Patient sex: F
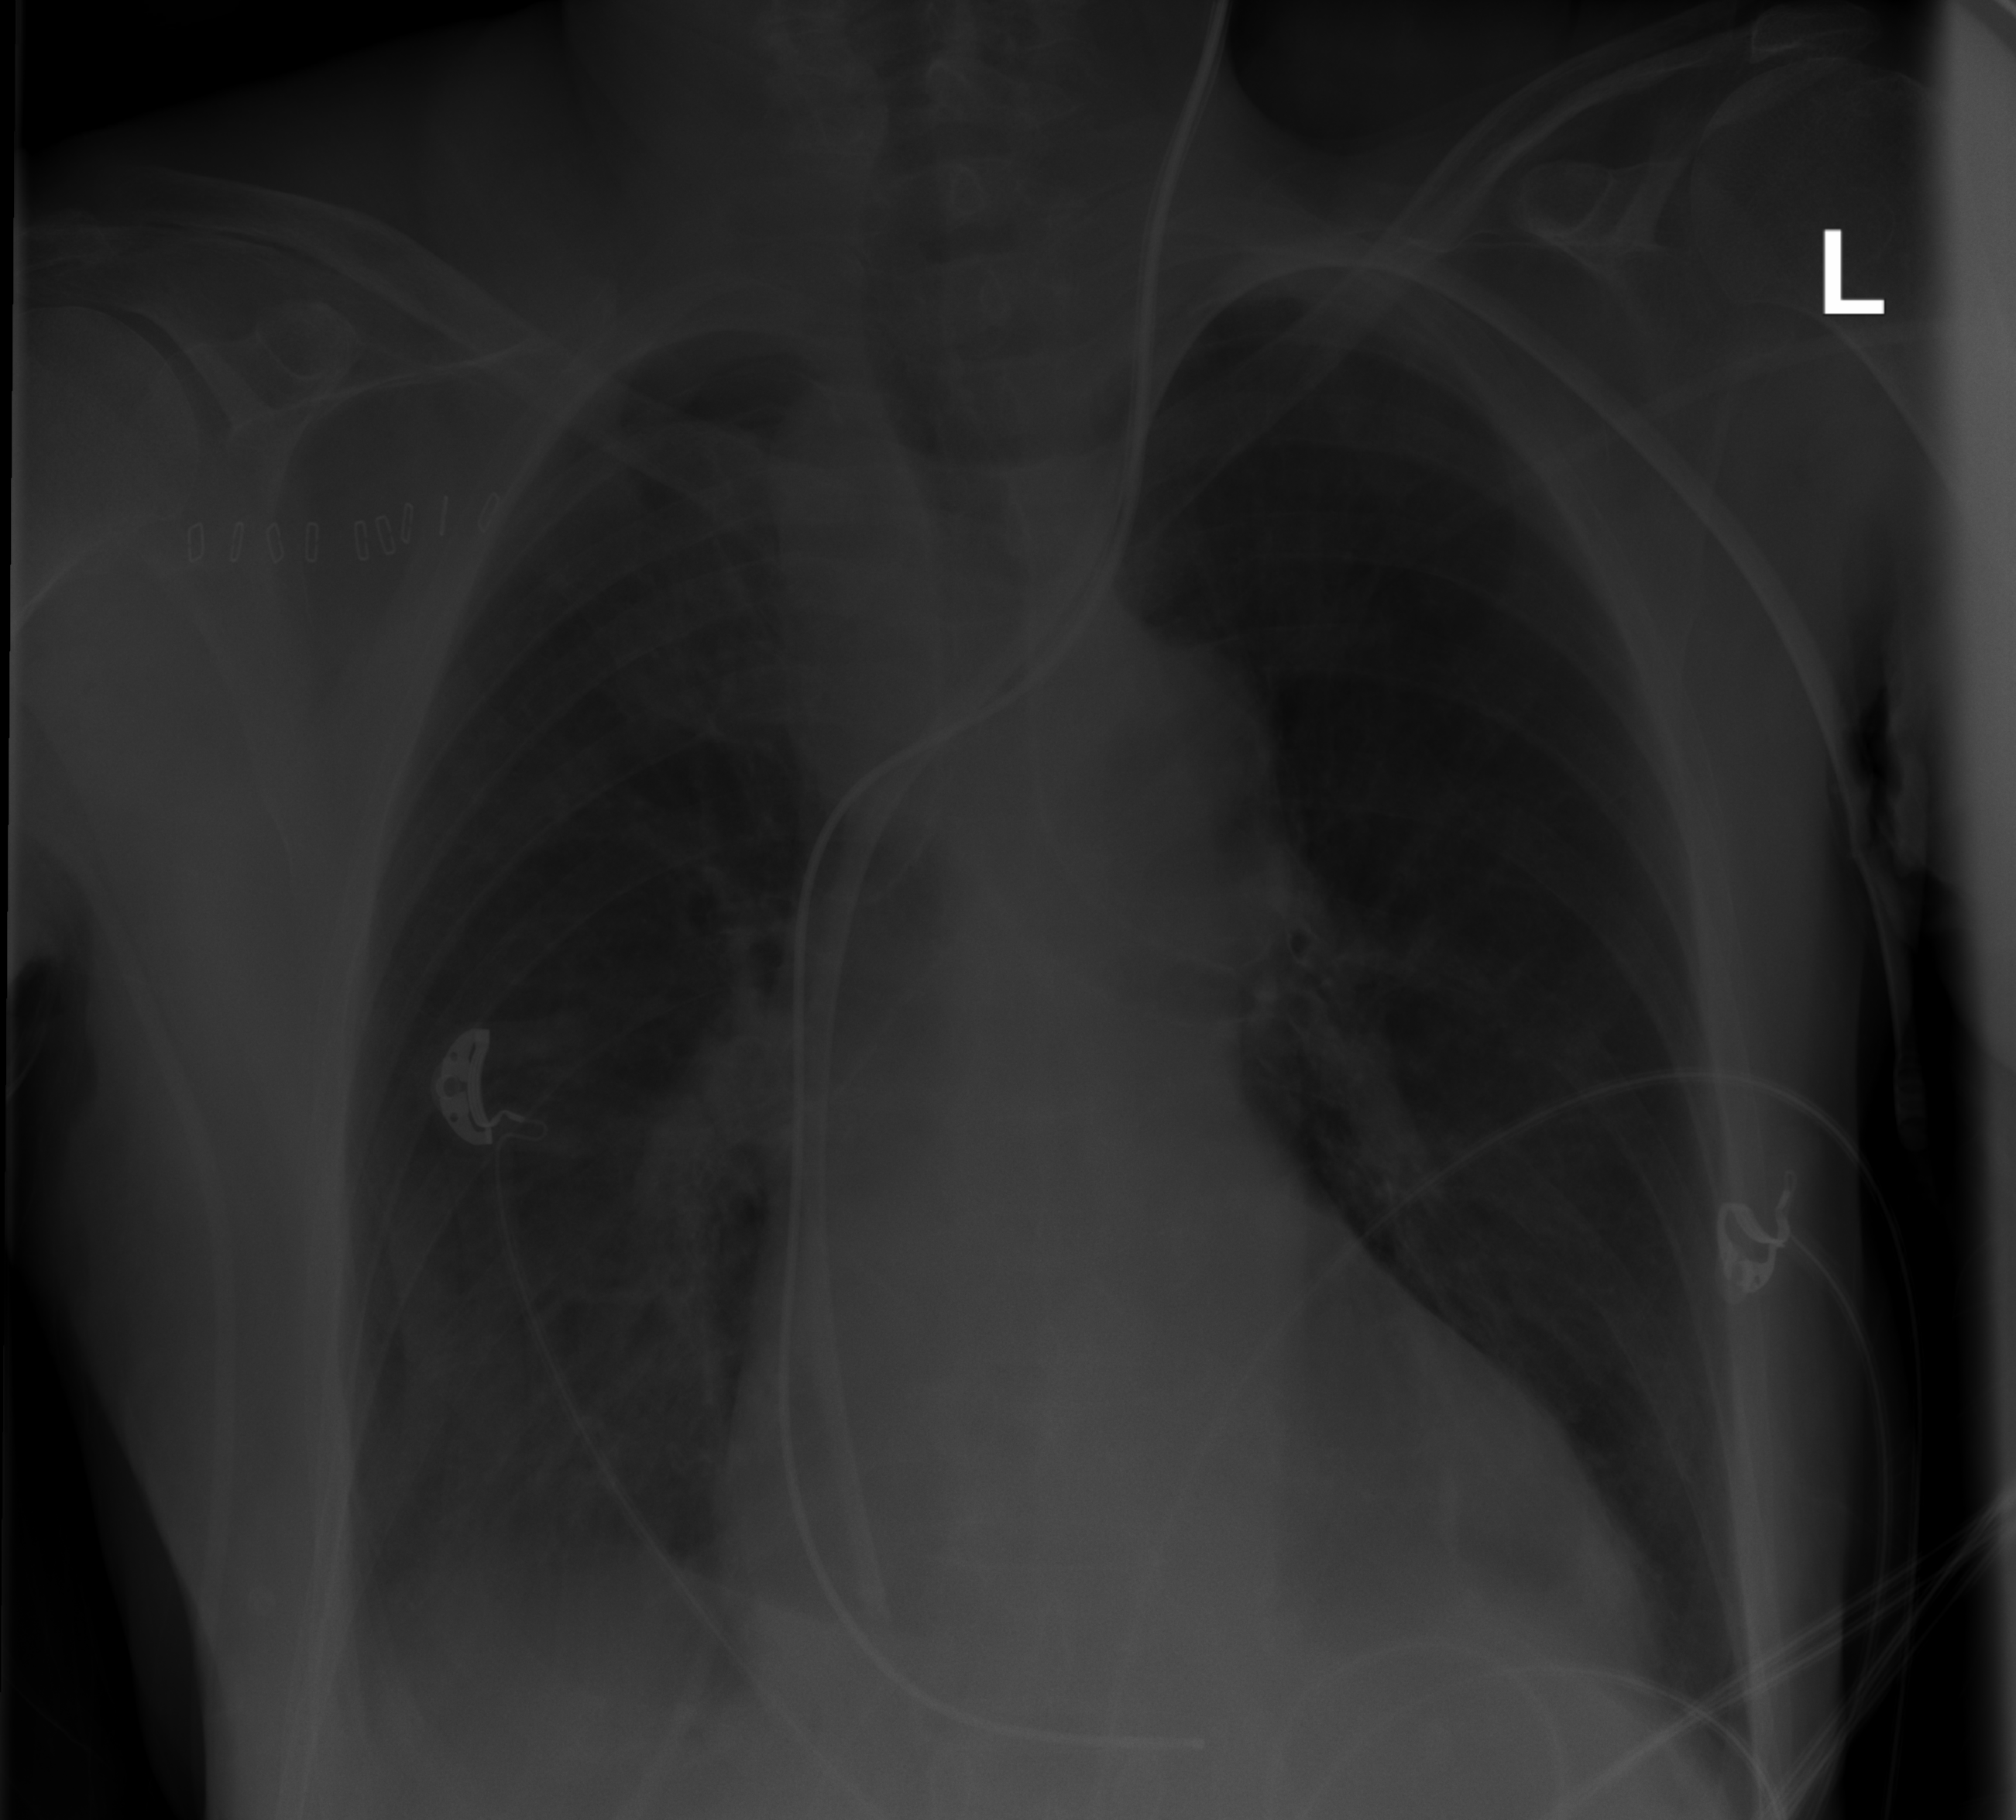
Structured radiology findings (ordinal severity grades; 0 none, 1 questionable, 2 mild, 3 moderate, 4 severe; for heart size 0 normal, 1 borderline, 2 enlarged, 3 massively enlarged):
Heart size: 0
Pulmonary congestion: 0
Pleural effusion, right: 2
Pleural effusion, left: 2
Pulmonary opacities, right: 0
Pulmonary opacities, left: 0
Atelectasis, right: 0
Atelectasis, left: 0